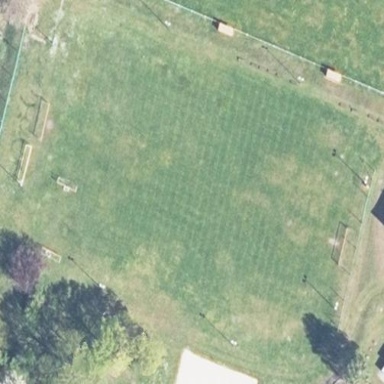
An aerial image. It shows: Soccer pitch designated for leisure and sports activities.